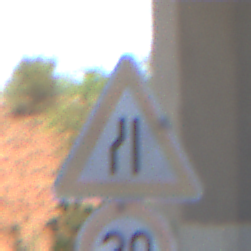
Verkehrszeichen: EinseitigVerengteFahrbahnLinks
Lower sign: Geschwindigkeit30
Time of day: Midday
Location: Roofed (Underpass)
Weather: Clear
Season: NotSpecified
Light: Natural